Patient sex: F
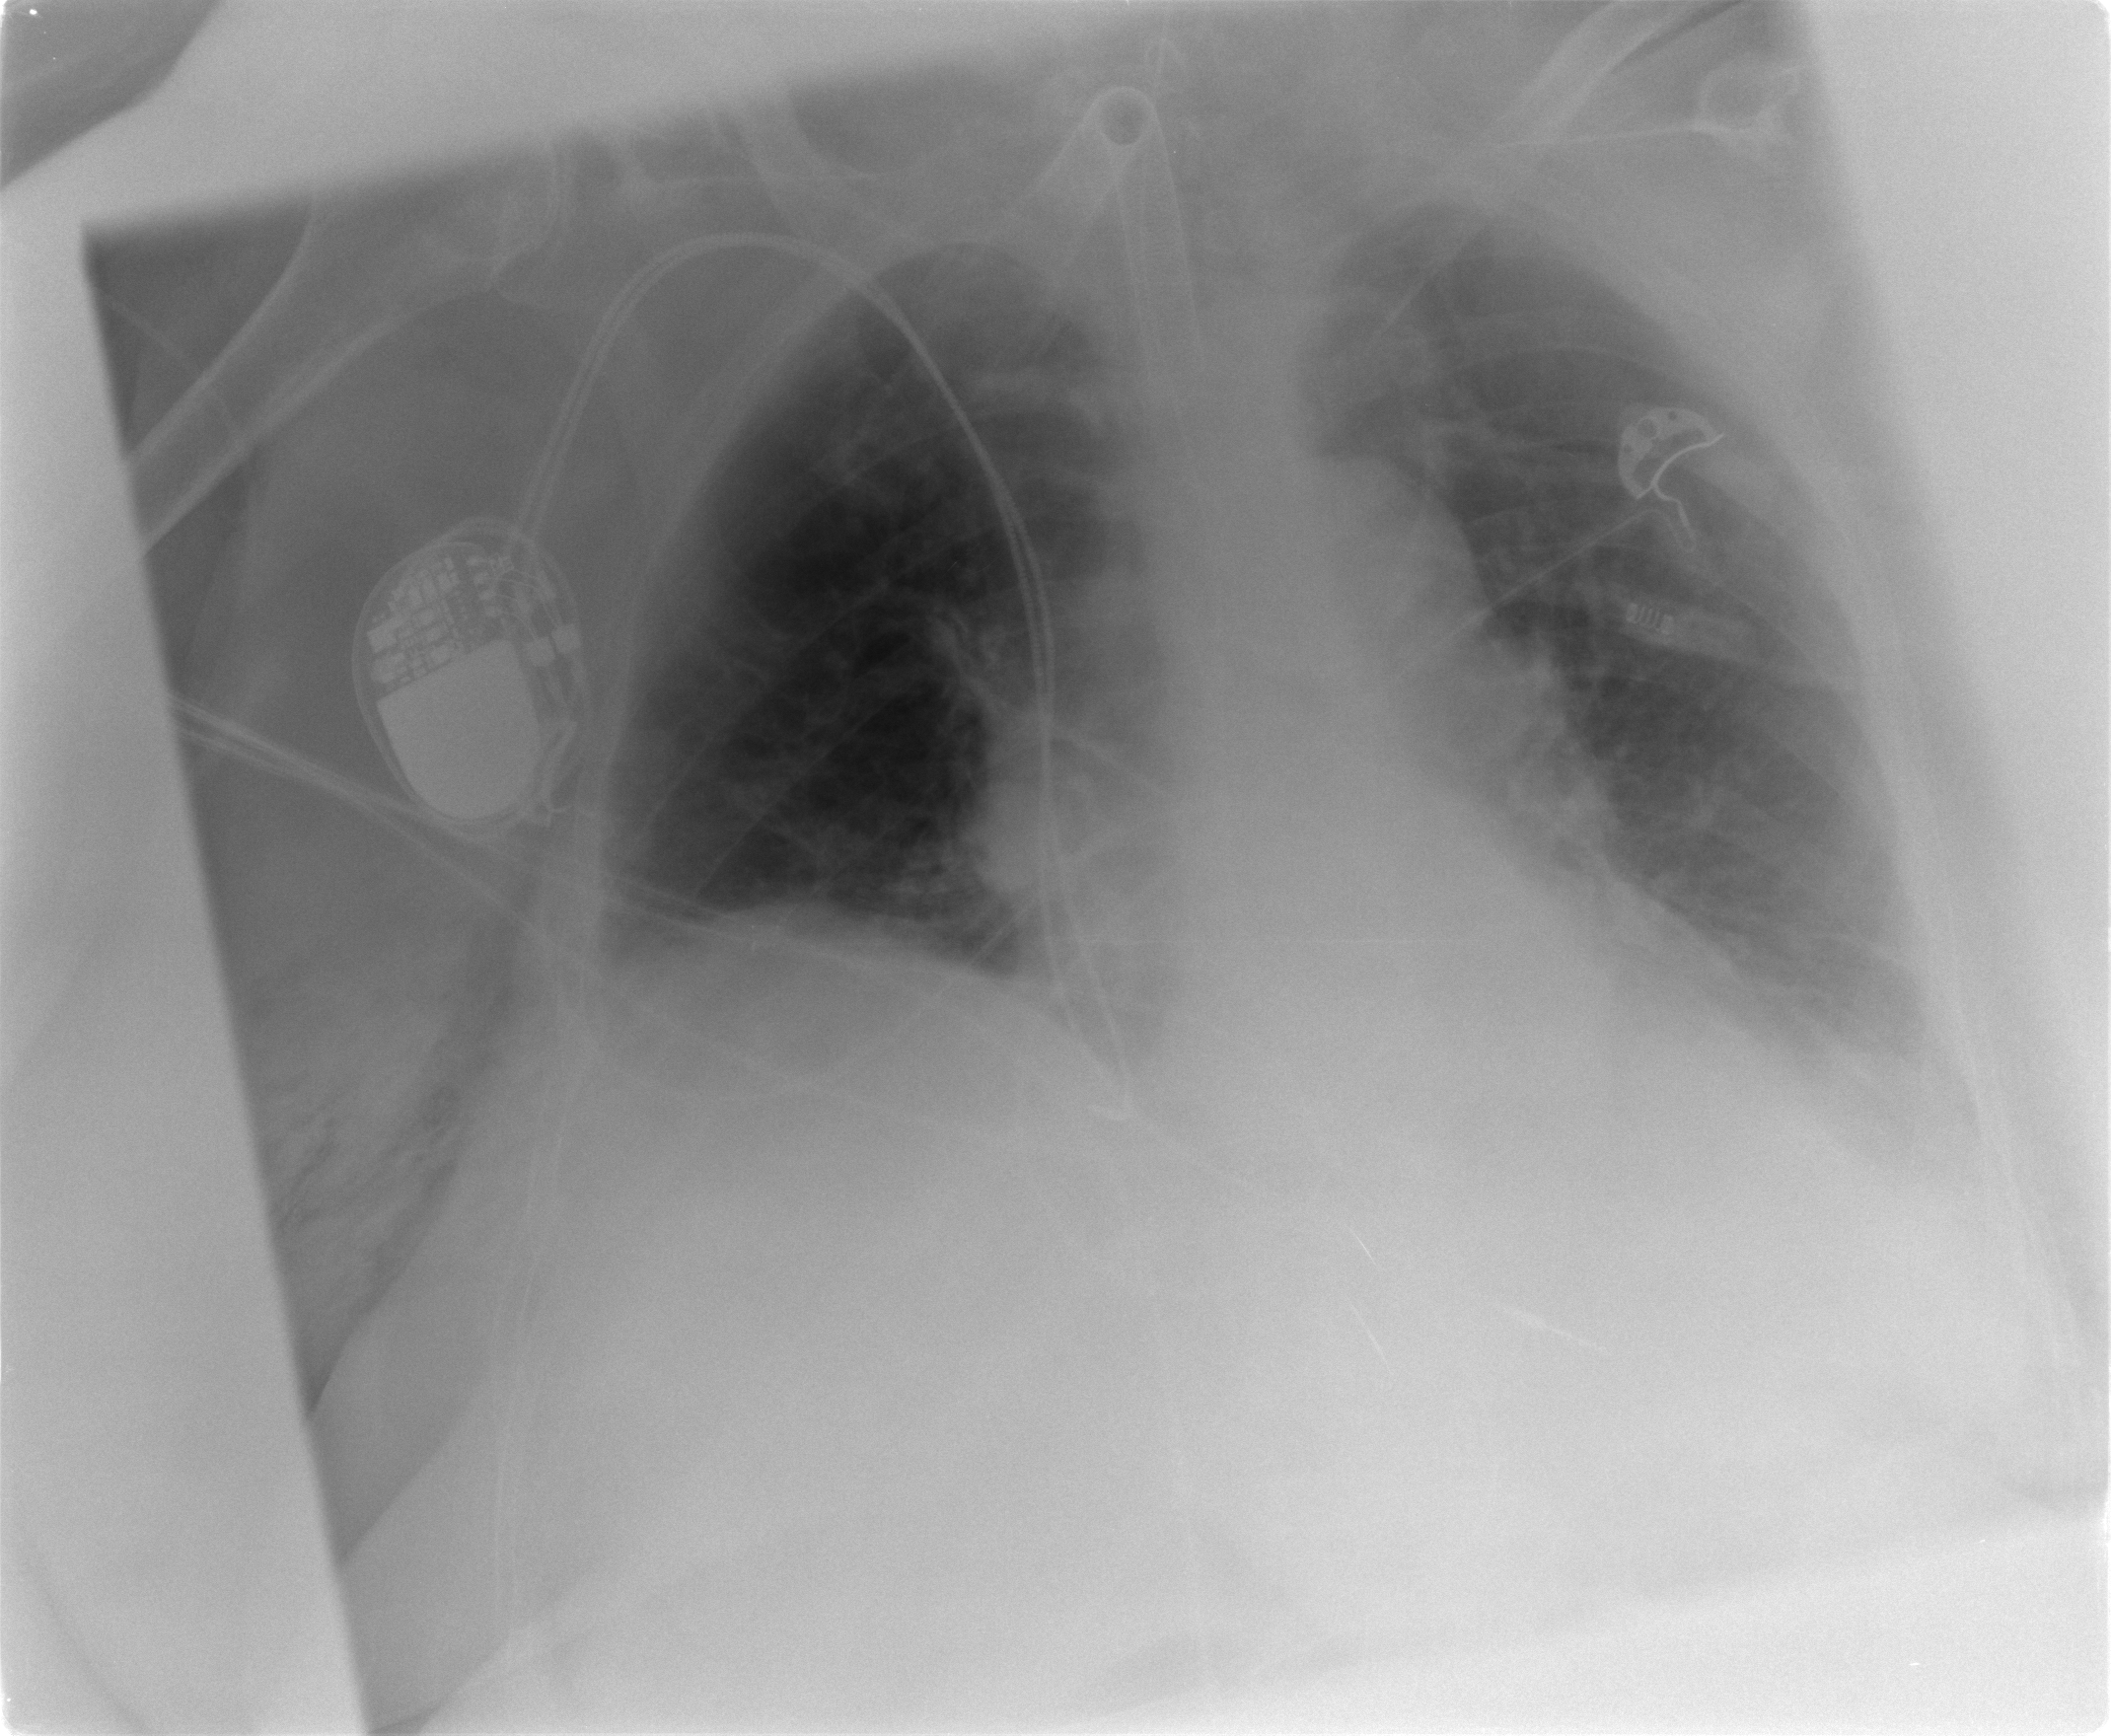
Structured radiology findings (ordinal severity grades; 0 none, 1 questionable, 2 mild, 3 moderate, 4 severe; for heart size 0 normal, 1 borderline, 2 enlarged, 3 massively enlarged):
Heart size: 0
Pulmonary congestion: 2
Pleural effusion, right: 2
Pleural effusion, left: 2
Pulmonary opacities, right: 0
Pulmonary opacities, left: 0
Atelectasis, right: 2
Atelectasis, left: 2